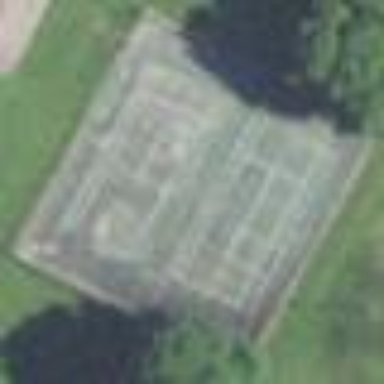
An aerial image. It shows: Tennis court on pitch.